Question: I have the following piece of code. For some reason the case statement that I don't want to execute (second for Case '2') is getting executing in addition to the correct one (Case '4'). After reading online it appears most ppl were able to resolve similar issue by adding a "break" statement. However it isn't working for me. Please advise.Output below is from my Browser
'''
var chk = '4'
switch (chk) {
case '4':
var locations = [
["936001_STURGEON_BAY_MEYER", 44.8358, -87.3305, "LRA", 1],
["936087_SHADOW_LAKE", 45.2183, -88.5981, "LRA", 2],
["936136_PIG", 44.5925, -88.0808, "OMS", 3],
["936136_PIG", 44.5925, -88.0808, "OMS", 4]
];
var map = new google.maps.Map(document.getElementById('map'), {
zoom: 15,
center: new google.maps.LatLng(locations[0][1], locations[0][2]),
mapTypeId: google.maps.MapTypeId.ROADMAP
});
var infowindow = new google.maps.InfoWindow({
maxWidth: 400000
});
var locations_all_cells1 = locations;
var marker, i;
for (i = 0; i < locations_all_cells1.length; i++) {
var type1 = locations_all_cells1[i][3];
switch (type1) {
case "OMS":
marker1 = new google.maps.Marker({
position: new google.maps.LatLng(locations_all_cells1[i][1], locations_all_cells1[i][2]),
map: map,
icon: 'http://maps.google.com/mapfiles/ms/icons/green-dot.png'
});
google.maps.event.addListener(marker1, 'click', (function(marker1, i) {
return function() {
infowindow.setContent(locations_all_cells1[i][0]);
infowindow.open(map, marker1);
}
})(marker1, i));
break;
case "LRA":
marker2 = new google.maps.Marker({
position: new google.maps.LatLng(locations_all_cells1[i][1], locations_all_cells1[i][2]),
map: map,
icon: 'http://maps.google.com/mapfiles/ms/icons/red-dot.png'
});
google.maps.event.addListener(marker2, 'click', (function(marker2, i) {
return function() {
infowindow.setContent(locations_all_cells1[i][0]);
infowindow.open(map, marker2);
}
})(marker2, i));
break;
case "UPSAVE":
marker3 = new google.maps.Marker({
position: new google.maps.LatLng(locations_all_cells1[i][1], locations_all_cells1[i][2]),
map: map,
icon: 'http://maps.google.com/mapfiles/ms/icons/yellow-dot.png'
});
google.maps.event.addListener(marker3, 'click', (function(marker3, i) {
return function() {
infowindow.setContent(locations_all_cells1[i][0]);
infowindow.open(map, marker3);
}
})(marker3, i));
}
}
break;
case '2':
var locations = [
["936001_STURGEON_BAY_MEYER", 44.8358, -87.3305, "LRA", 1],
["936087_SHADOW_LAKE", 45.2183, -88.5981, "LRA", 2],
["936136_PIG", 44.5925, -88.0808, "OMS", 3],
["936136_PIG", 44.5925, -88.0808, "OMS", 4]
];
var map = new google.maps.Map(document.getElementById('map'), {
zoom: 15,
center: new google.maps.LatLng(locations[0][1], locations[0][2]),
mapTypeId: google.maps.MapTypeId.ROADMAP
});
var infowindow = new google.maps.InfoWindow({
maxWidth: 400000
});
var locations_all_cells = ;
var marker, i;
for (i = 0; i < locations_all_cells.length; i++) {
var type1 = locations_all_cells[i][3];
}
break;
default:
text = "Looking forward to the Weekend";
}
console.log(text);
'''
Error Information

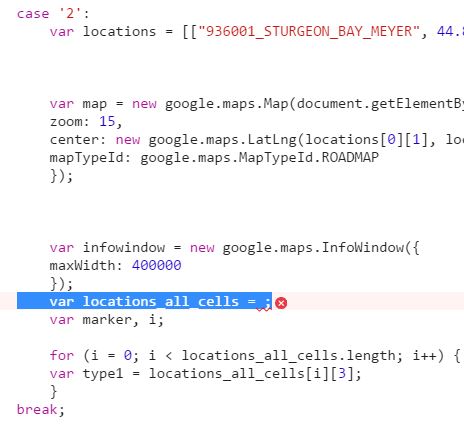
Answer: I finally worked out my problem with help from a friend. It turns out Javascript does not like variables inside a case statement that are un-initialized. In one of the case statements I was using a Variable to which I was assigning a value based on some logic before. Even though this case statement was not evaluated as "true" my program was throwing an error.
For example in the code below the program will error out for cases n and m if b is blank/null even though m is "false":
'''
switch(expression) {
case n:
break;
case m:
Var a=b;
break;
default:
default code block
}
'''